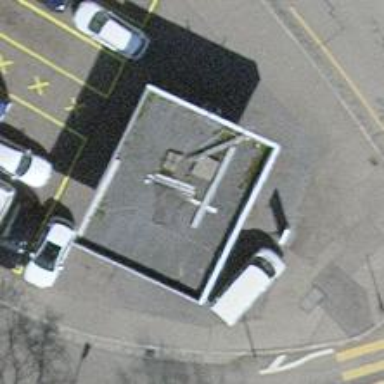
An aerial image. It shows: Fuel station.